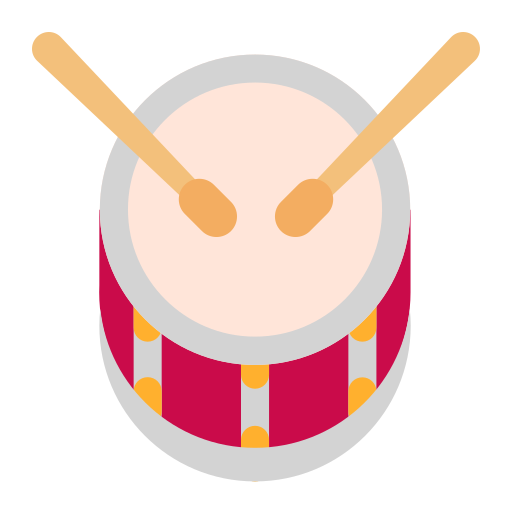
drum flat